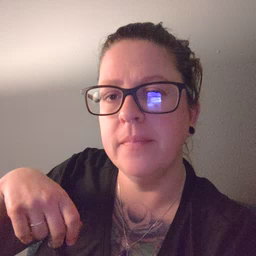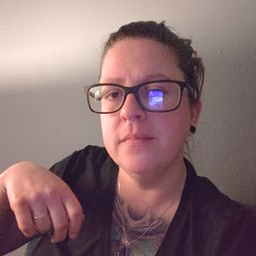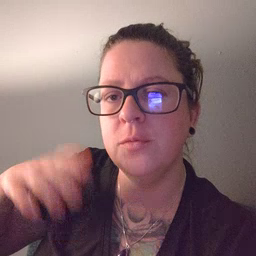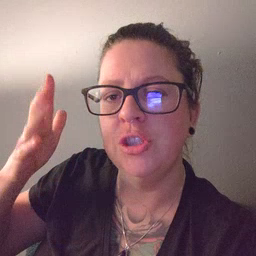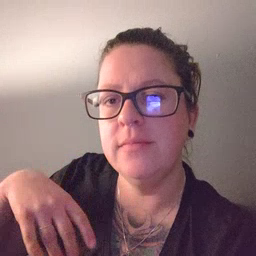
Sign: tree